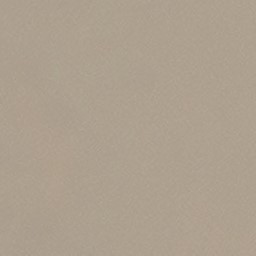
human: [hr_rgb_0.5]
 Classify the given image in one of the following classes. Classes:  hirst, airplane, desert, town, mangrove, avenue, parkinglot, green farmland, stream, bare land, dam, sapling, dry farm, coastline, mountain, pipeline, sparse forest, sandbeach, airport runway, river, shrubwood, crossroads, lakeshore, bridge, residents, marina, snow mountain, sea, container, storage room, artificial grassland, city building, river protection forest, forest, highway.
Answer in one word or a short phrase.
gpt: desert